Fundus camera: zeiss
Shooting center: midpoint
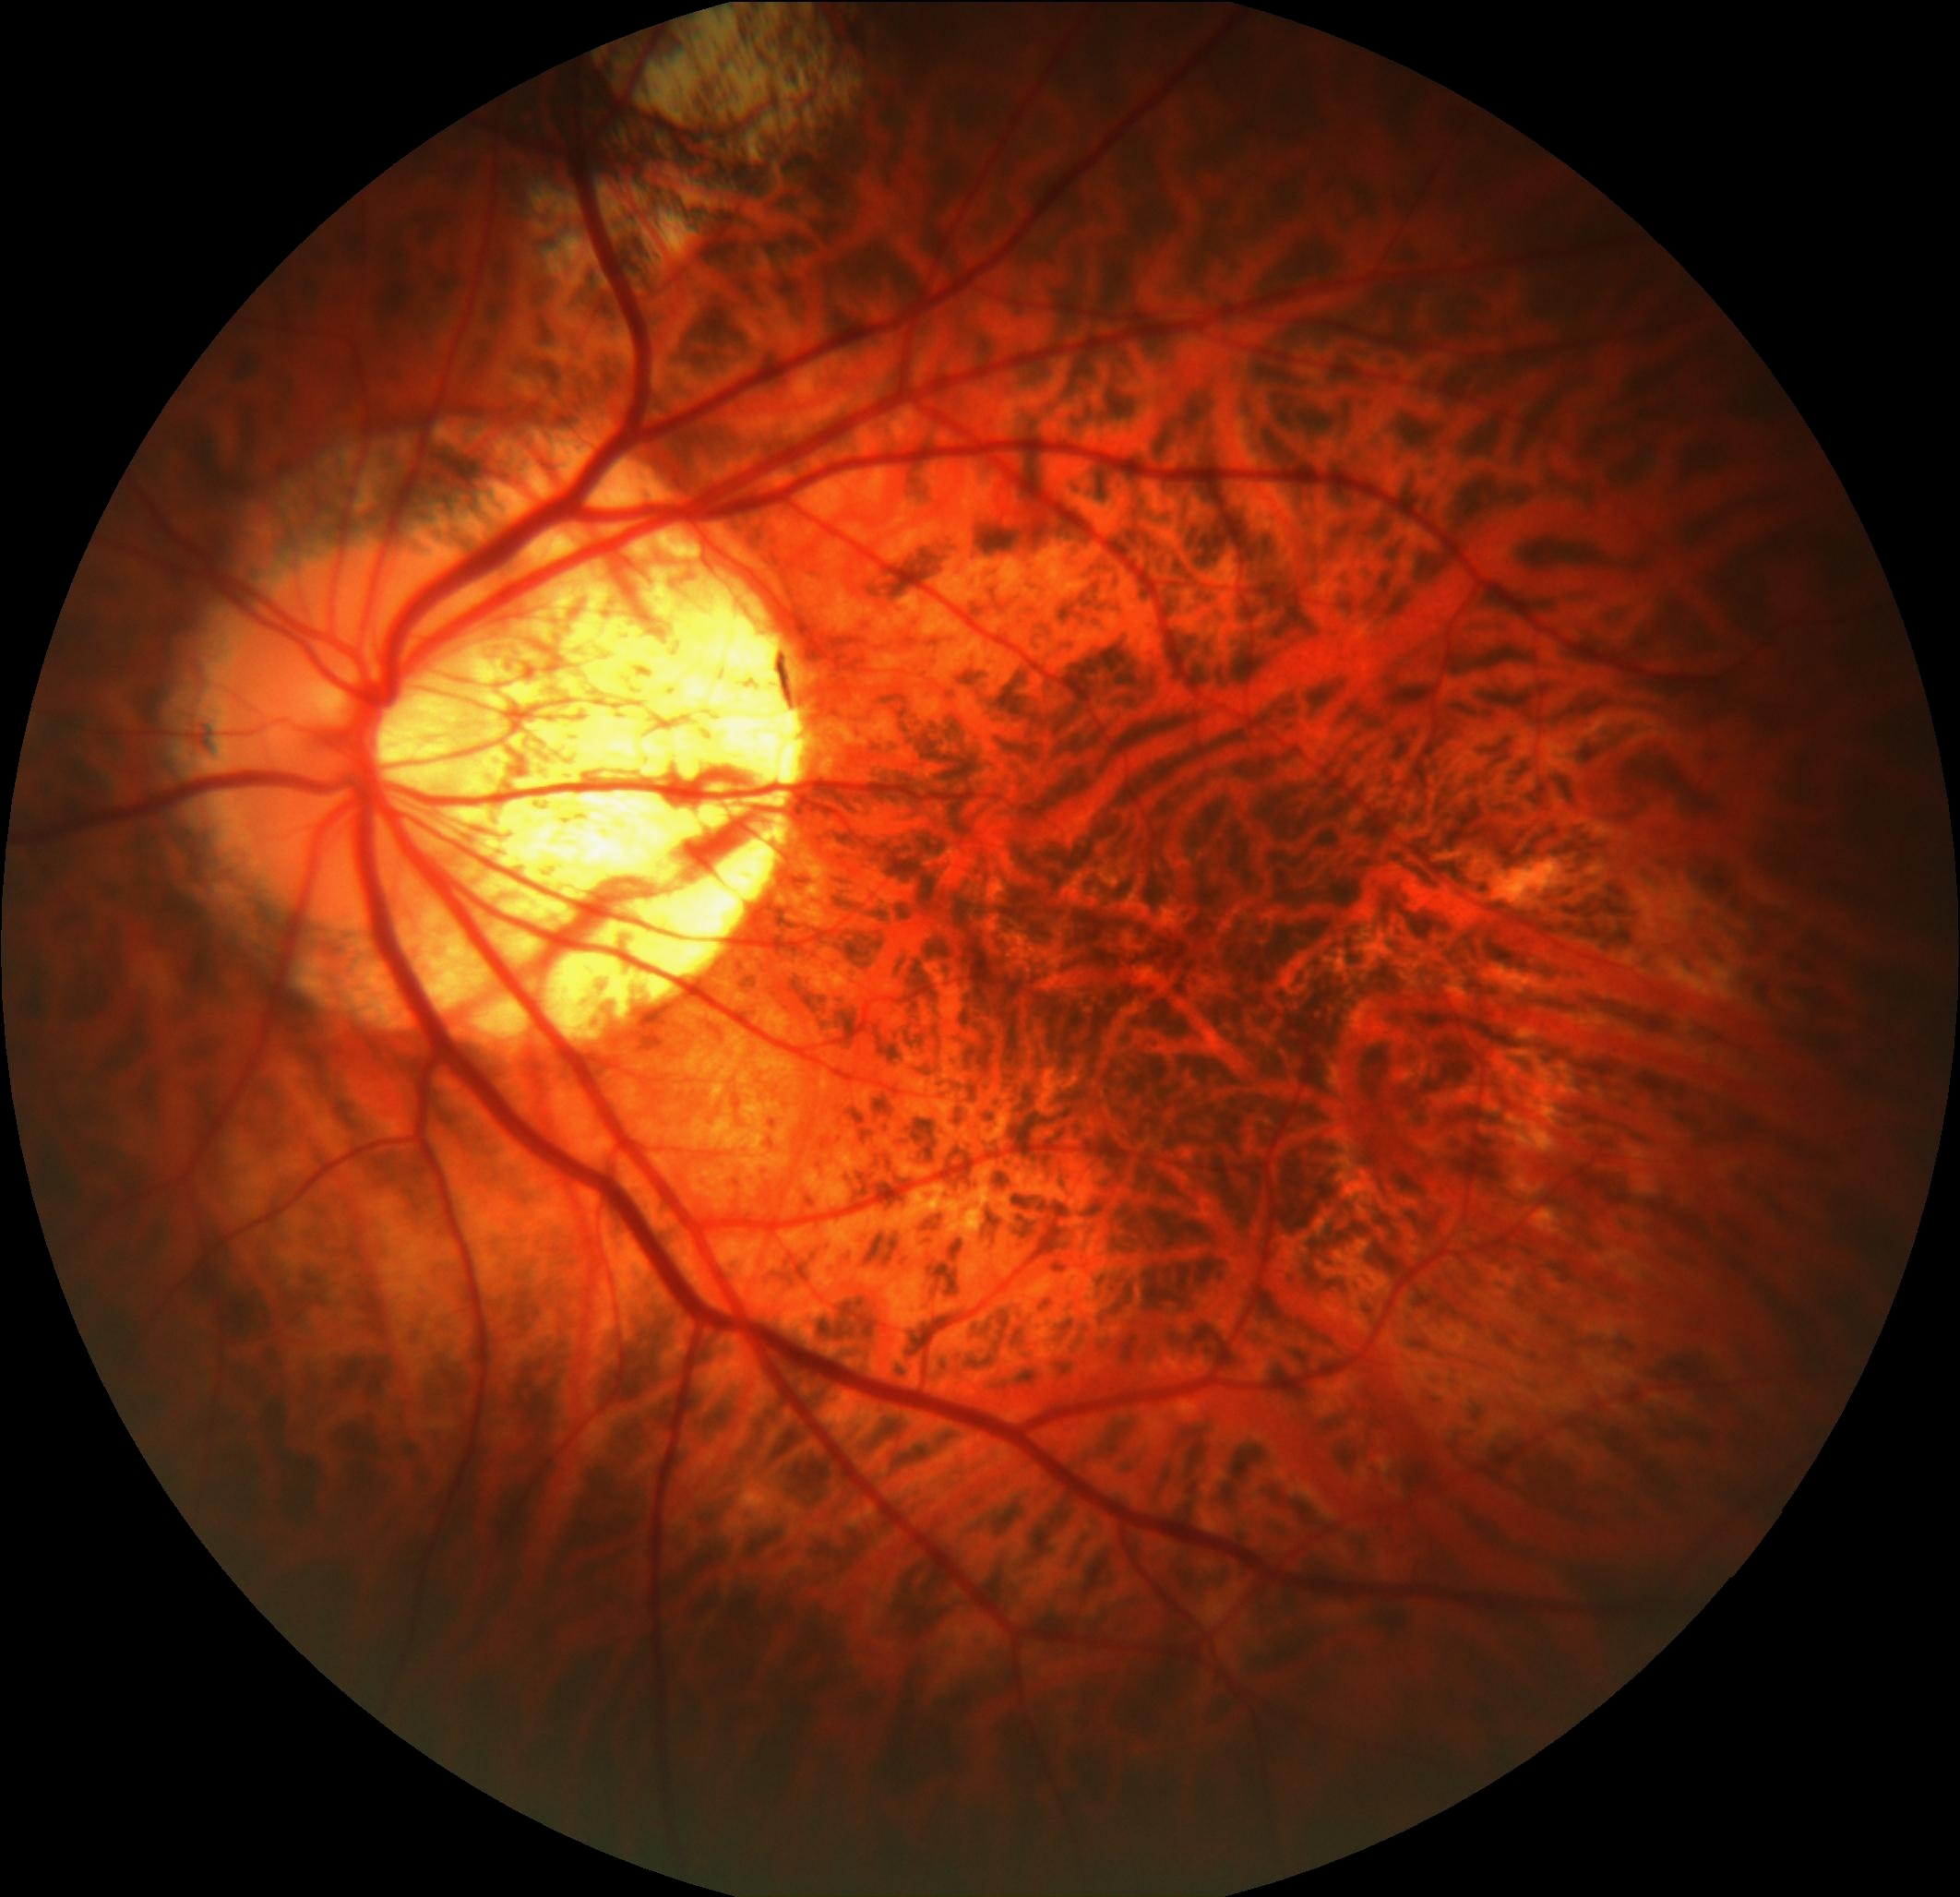
Pathologic myopia: yes
Patchy retinal atrophy: present
Retinal detachment: absent